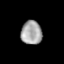
Tissue: lung
Cell type: Epithelial cells
Senescence score: 0.1999
Nuclear area (px): 488
Mean DAPI intensity: 164.18